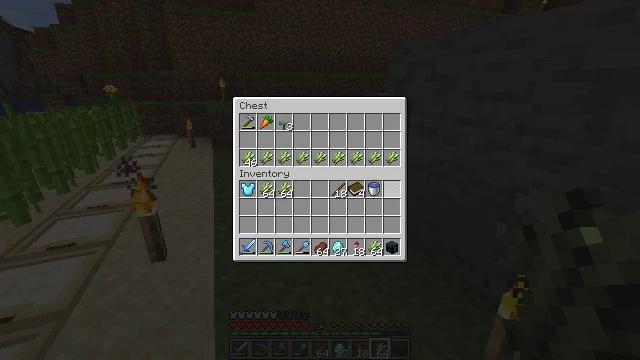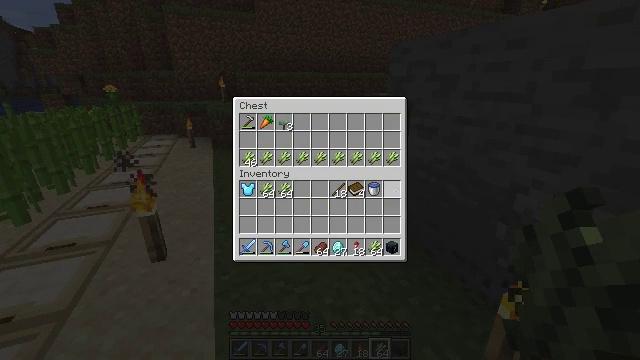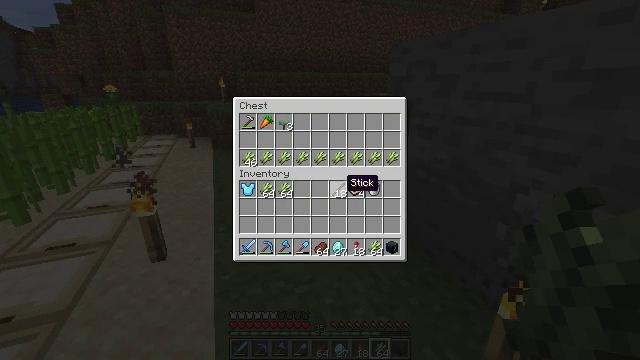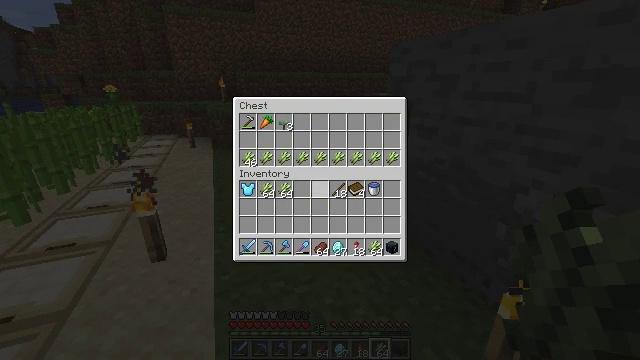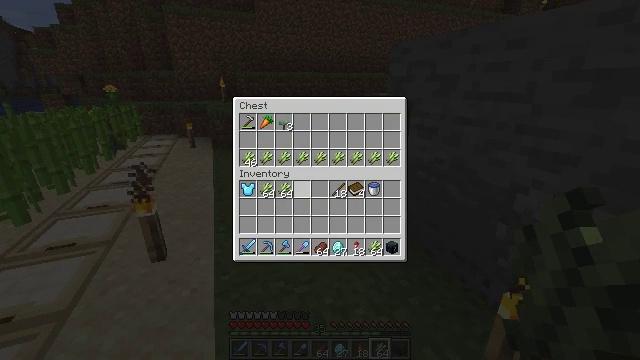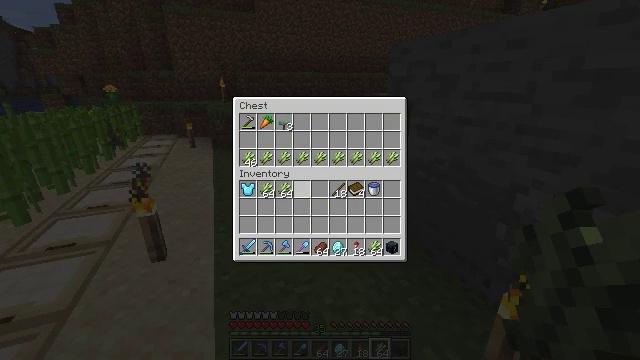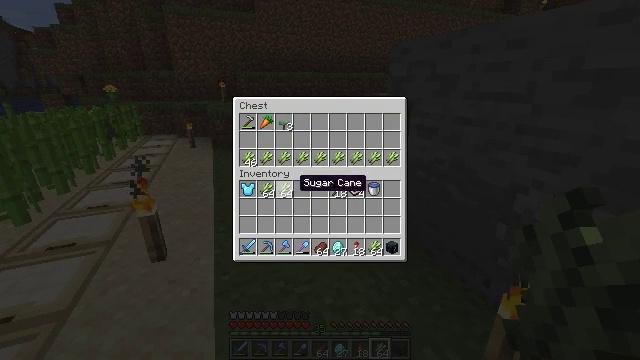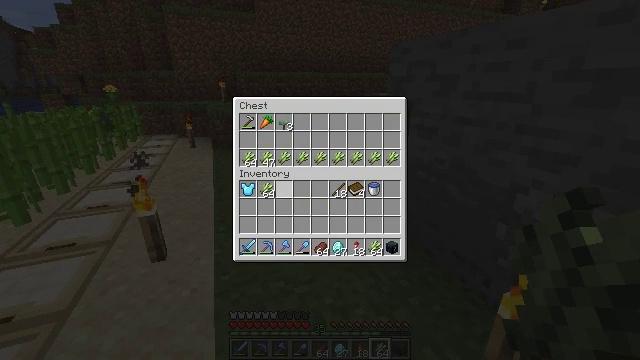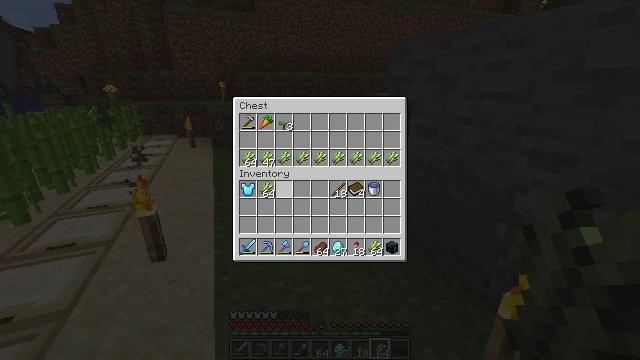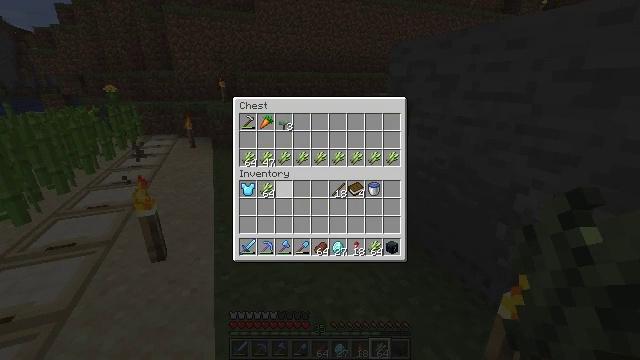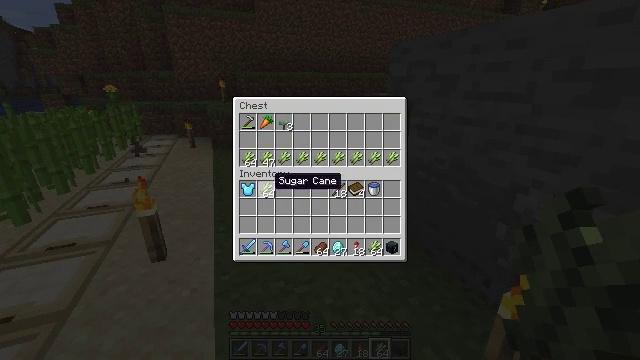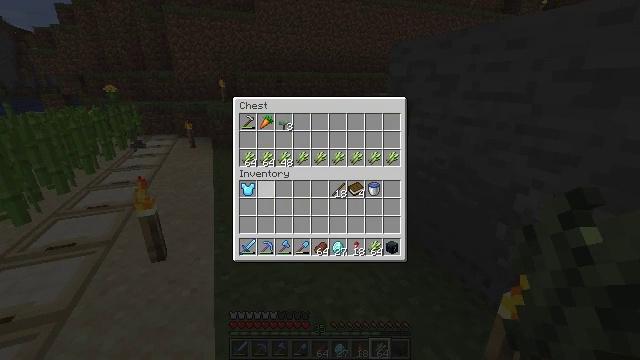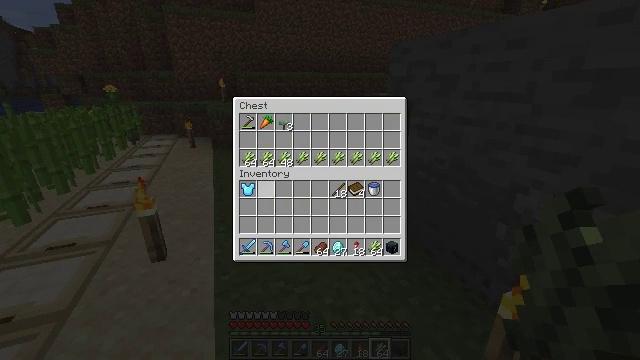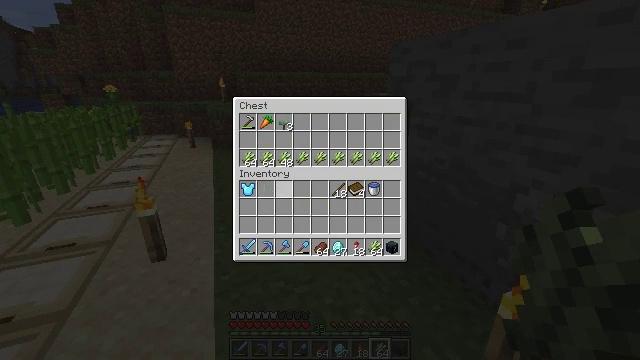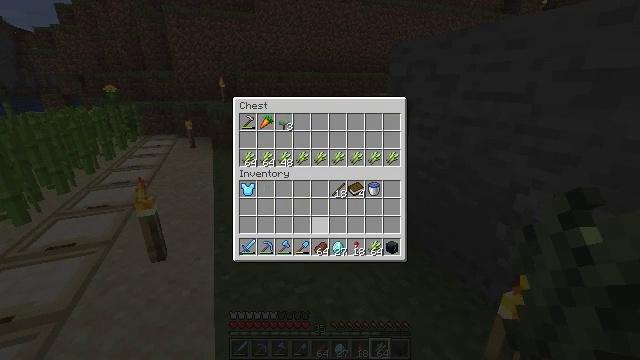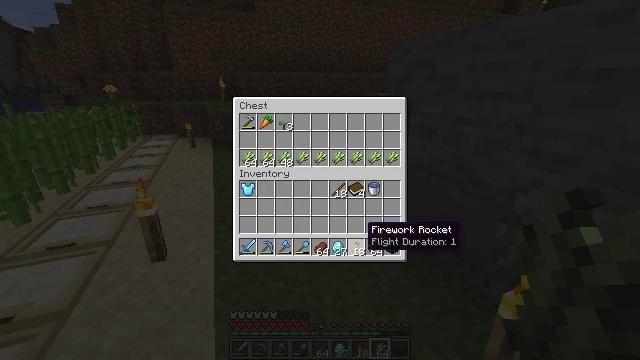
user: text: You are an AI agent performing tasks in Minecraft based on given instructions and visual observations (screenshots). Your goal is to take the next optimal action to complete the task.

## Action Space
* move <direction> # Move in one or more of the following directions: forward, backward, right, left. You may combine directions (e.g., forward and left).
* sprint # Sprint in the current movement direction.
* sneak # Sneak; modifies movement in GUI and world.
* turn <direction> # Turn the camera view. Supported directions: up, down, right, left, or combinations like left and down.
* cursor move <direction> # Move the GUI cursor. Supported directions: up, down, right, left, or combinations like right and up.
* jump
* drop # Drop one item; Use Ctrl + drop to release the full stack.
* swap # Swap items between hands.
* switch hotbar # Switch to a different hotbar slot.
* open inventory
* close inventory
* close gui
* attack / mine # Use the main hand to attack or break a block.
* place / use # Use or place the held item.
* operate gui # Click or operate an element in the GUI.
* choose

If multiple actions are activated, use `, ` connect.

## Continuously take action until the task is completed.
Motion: motion action
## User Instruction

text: Attack the ender chest to collect it.
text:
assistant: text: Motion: sneak, cursor move left, operate gui
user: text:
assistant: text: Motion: sneak, cursor move left
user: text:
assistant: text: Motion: sneak, cursor move left
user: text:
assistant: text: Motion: sneak, cursor move left
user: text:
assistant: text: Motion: sneak
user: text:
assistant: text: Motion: sneak
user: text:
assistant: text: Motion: sneak, operate gui
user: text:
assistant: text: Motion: sneak, operate gui
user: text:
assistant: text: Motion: sneak, cursor move left
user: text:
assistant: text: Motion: sneak, cursor move left
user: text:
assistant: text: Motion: sneak, operate gui
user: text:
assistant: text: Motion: sneak, operate gui
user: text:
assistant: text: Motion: sneak, cursor move right, operate gui
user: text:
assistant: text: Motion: sneak, cursor move right and down
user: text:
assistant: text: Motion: sneak, cursor move right and down
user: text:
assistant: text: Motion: sneak, cursor move right
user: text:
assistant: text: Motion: sneak
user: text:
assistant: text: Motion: sneak
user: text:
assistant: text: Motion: sneak, operate gui
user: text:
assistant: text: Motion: sneak, operate gui
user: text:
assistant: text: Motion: sneak
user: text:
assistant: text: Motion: sneak
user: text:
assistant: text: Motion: sneak
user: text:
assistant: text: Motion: cursor move right
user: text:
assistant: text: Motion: cursor move right and down
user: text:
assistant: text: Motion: turn right and down, close gui
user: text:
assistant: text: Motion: turn right and up
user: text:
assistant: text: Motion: move right, turn right and up
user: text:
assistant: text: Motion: move forward and move right, turn right
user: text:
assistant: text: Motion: move forward and move right, sprint, turn right